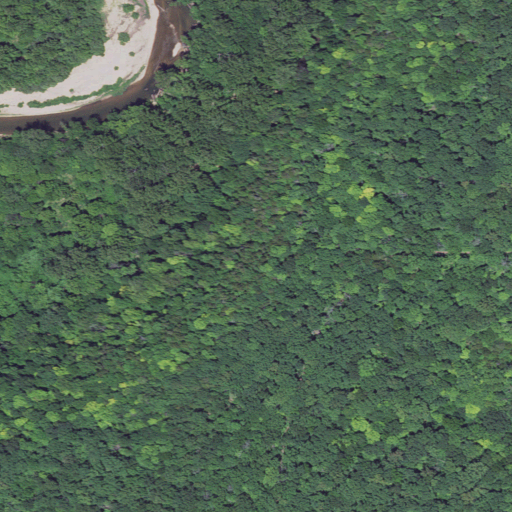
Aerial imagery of cliff(s) in Missouri named Shoot-in Bluff containing deciduous forest, woody wetlands, and mixed forest